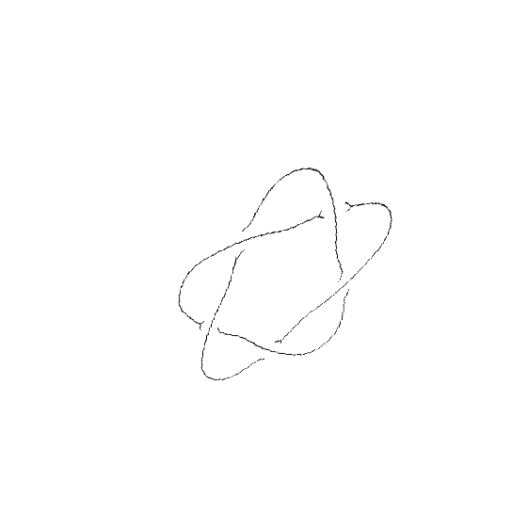
Crossing number: 5